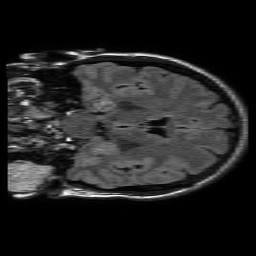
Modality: FLAIR
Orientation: coronal
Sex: female
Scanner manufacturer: philips
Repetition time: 11 s
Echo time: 0.125 s